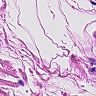
Metastatic tissue present: no